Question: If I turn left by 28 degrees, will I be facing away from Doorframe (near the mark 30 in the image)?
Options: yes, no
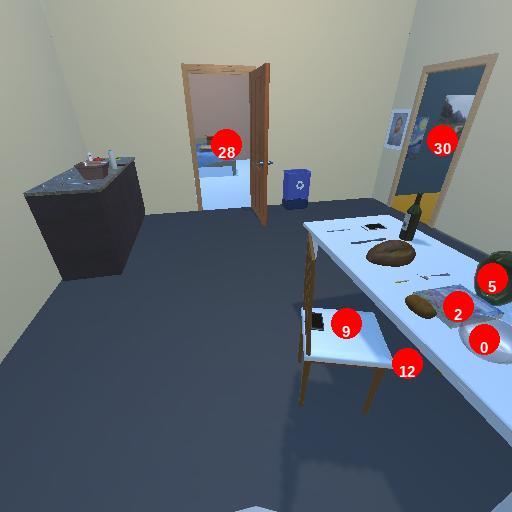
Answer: yes